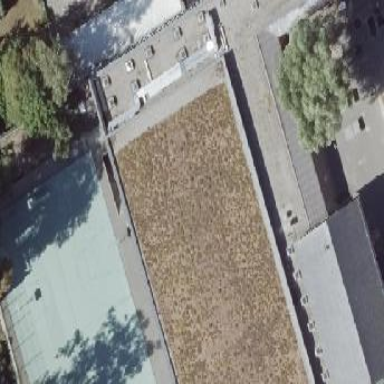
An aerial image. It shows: Sports hall building used for athletics.